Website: lowes
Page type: review-order
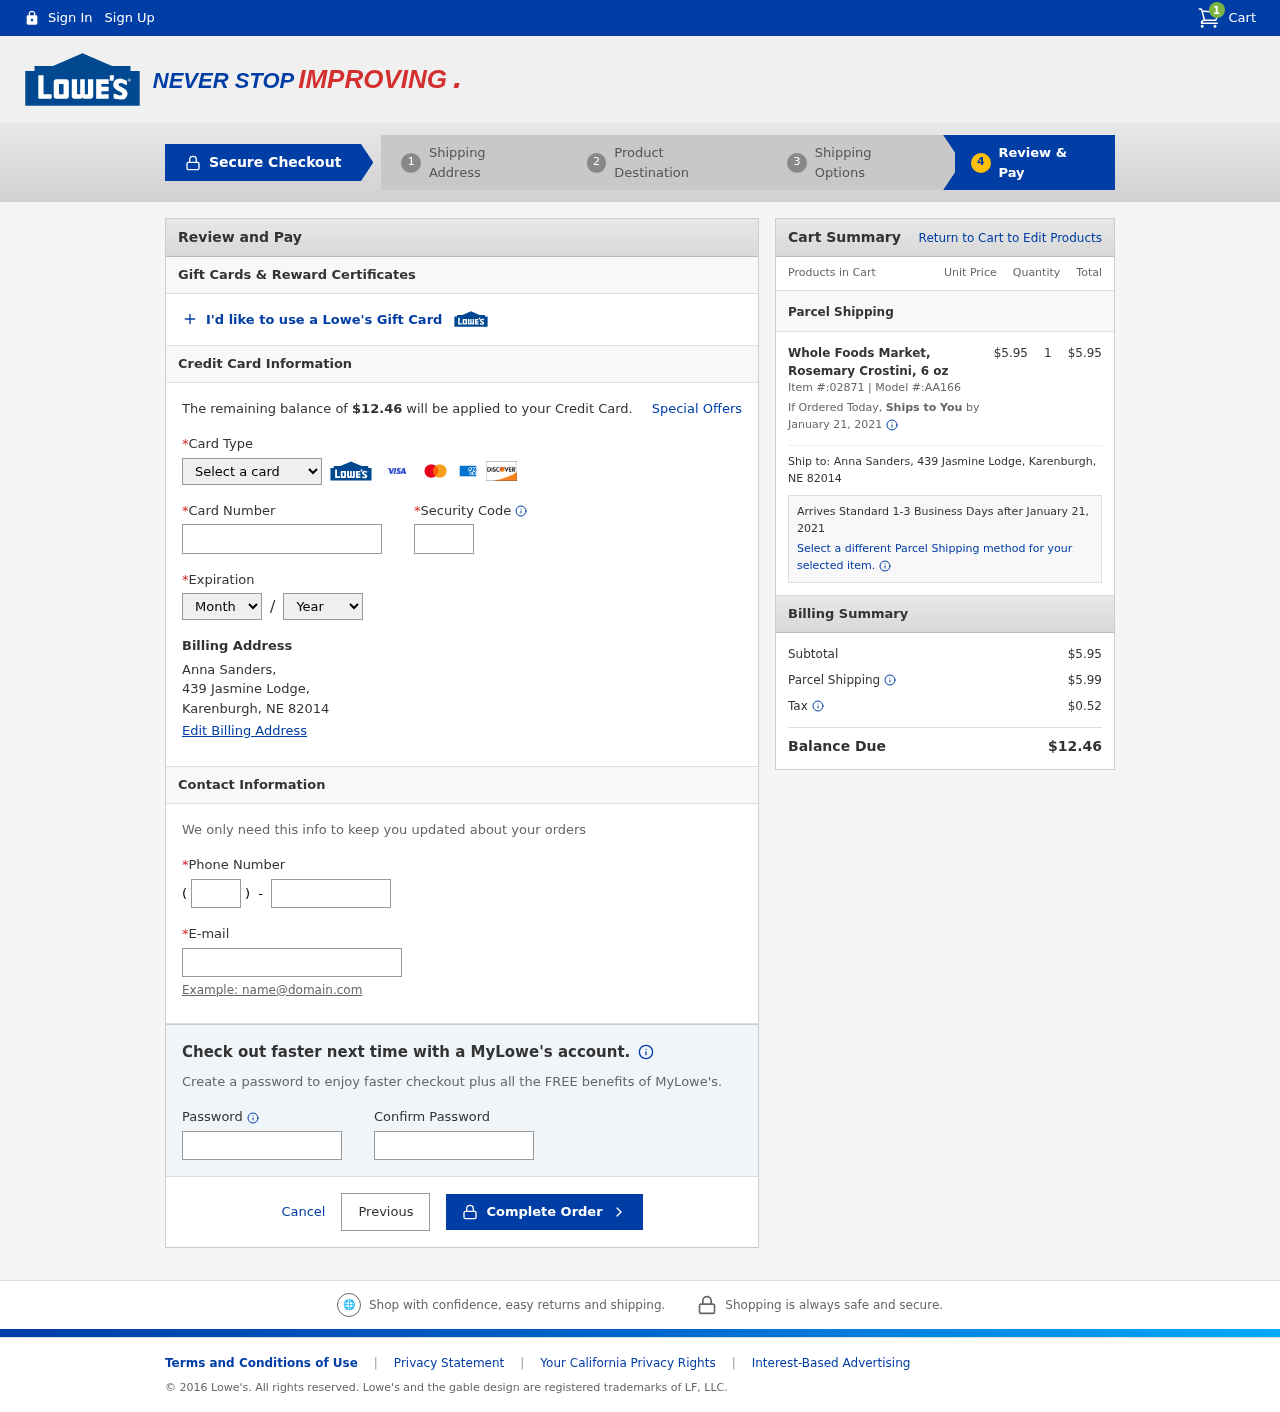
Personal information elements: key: PII_CARD_CVV
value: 330
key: PII_CARD_EXPIRY_MONTH
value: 09
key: PII_CARD_EXPIRY_YEAR
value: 28
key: PII_CARD_NUMBER
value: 4894 0680 9148 9805
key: PII_CARD_TYPE
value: Visa
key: PII_CITY
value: Karenburgh
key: PII_EMAIL
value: anna.sanders@hotmail.com
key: PII_FULLNAME
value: Anna Sanders,
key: PII_PHONE
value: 7436803183
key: PII_PHONE_AREA
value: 743
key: PII_POSTCODE
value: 82014
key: PII_STATE_ABBR
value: NE
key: PII_STREET
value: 439 Jasmine Lodge
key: PII_STREET
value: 439 Jasmine Lodge,
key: PII_FULLNAME2
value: Anna Sanders
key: PII_POSTCODE_FULL
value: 82014
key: PII_CITY_STATE
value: Karenburgh, NE
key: PII_CITY_STATE_ZIP
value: Karenburgh, NE 82014
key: PII_POSTCODE_NUMERIC
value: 82014
Product elements: key: PRODUCT1_NAME
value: Whole Foods Market, Rosemary Crostini, 6 oz
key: PRODUCT1_PRICE
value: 5.95
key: PRODUCT1_QUANTITY
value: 1
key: PRODUCT1_ITEM_NUMBER
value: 02871
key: PRODUCT1_MODEL_NUMBER
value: AA166
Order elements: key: ORDER_NUM_ITEMS
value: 1
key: ORDER_TOTAL
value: $12.46
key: ORDER_SHIPPING_DATE
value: January 21, 2021
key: ORDER_SUBTOTAL
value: $5.95
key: ORDER_SHIPPING_DATE2
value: January 21, 2021
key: ORDER_SUBTOTAL2
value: $5.95
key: ORDER_SHIPPING_COST
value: $5.99
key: ORDER_TAX
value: $0.52